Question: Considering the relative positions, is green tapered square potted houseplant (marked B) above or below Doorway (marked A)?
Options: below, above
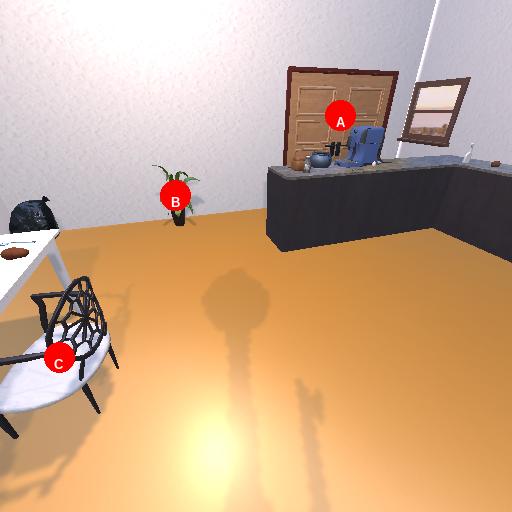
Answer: below